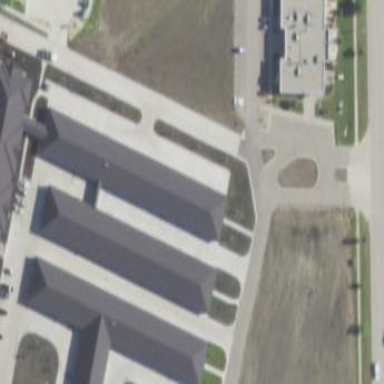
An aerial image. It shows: Group of garages.